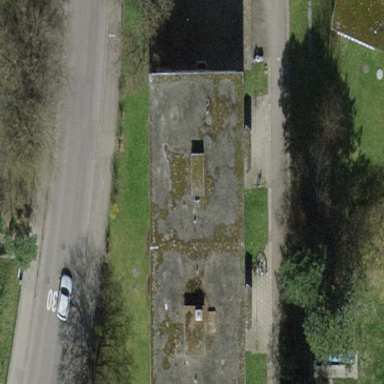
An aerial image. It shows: Flat-roofed apartment building.